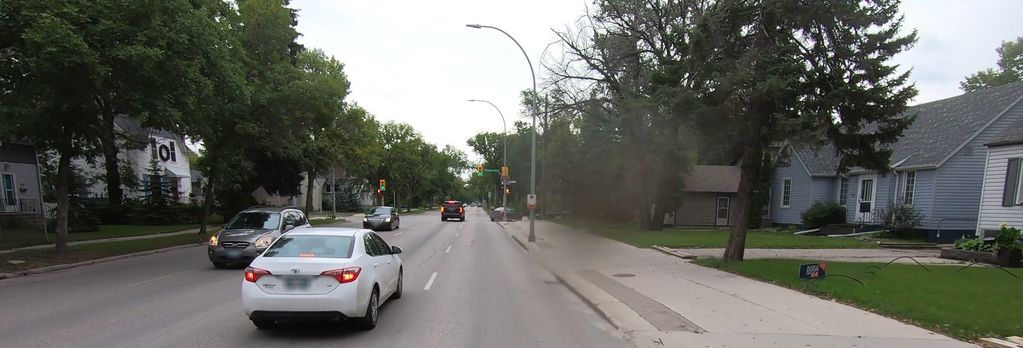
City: winnipeg